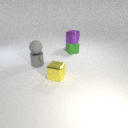
small green rubber cube below small purple metal cube